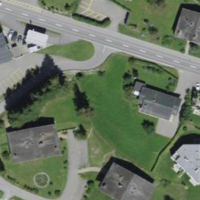
EUNIS habitat code: 55
Species observed at this site:
Phyteuma orbiculare